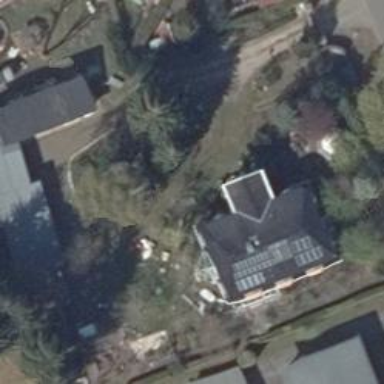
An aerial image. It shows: Detached building with mansard roof.